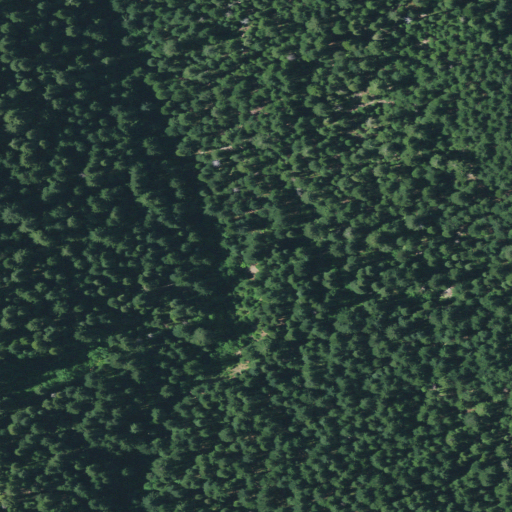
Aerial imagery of valley in Oregon named Frog Gulch containing only grassland